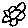
Label: flower